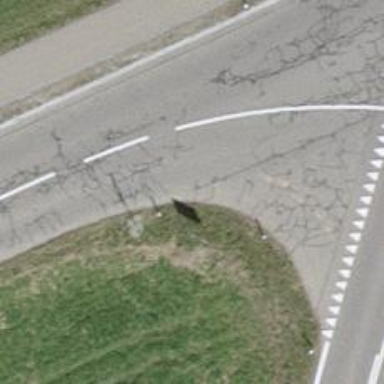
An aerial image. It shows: Crossing on asphalt path.